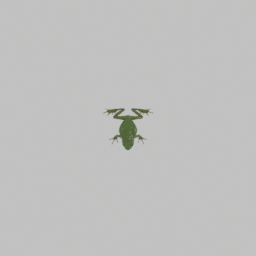
Label: animals